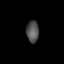
Tissue: lung
Cell type: Epithelial cells
Senescence score: 0.2187
Nuclear area (px): 261
Mean DAPI intensity: 82.36